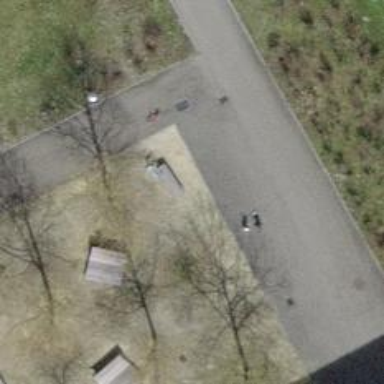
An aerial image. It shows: Bench for seating.